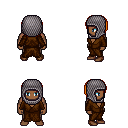
a pixel art fantasy rpg character, male body template, human, dark skin, brown robe, teal pants, light blonde pageboy hairstyle, chain hood, brown shoes, four views (front, back, left, right), 2x2 character sprite sheet, small pixel art, hard edges, no anti-aliasing